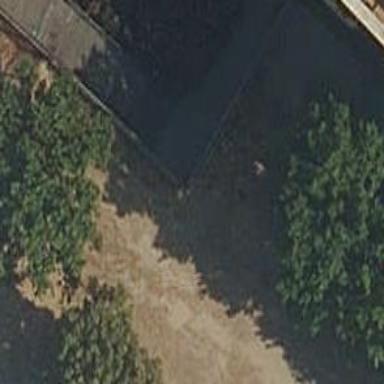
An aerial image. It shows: Retaining wall.